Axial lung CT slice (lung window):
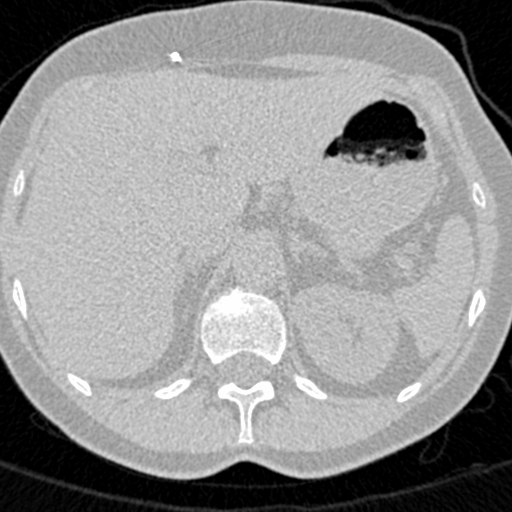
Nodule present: no